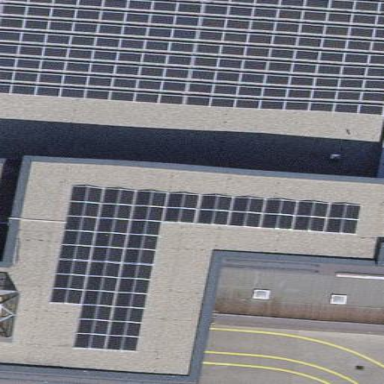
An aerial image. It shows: Solar power generator.